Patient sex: F
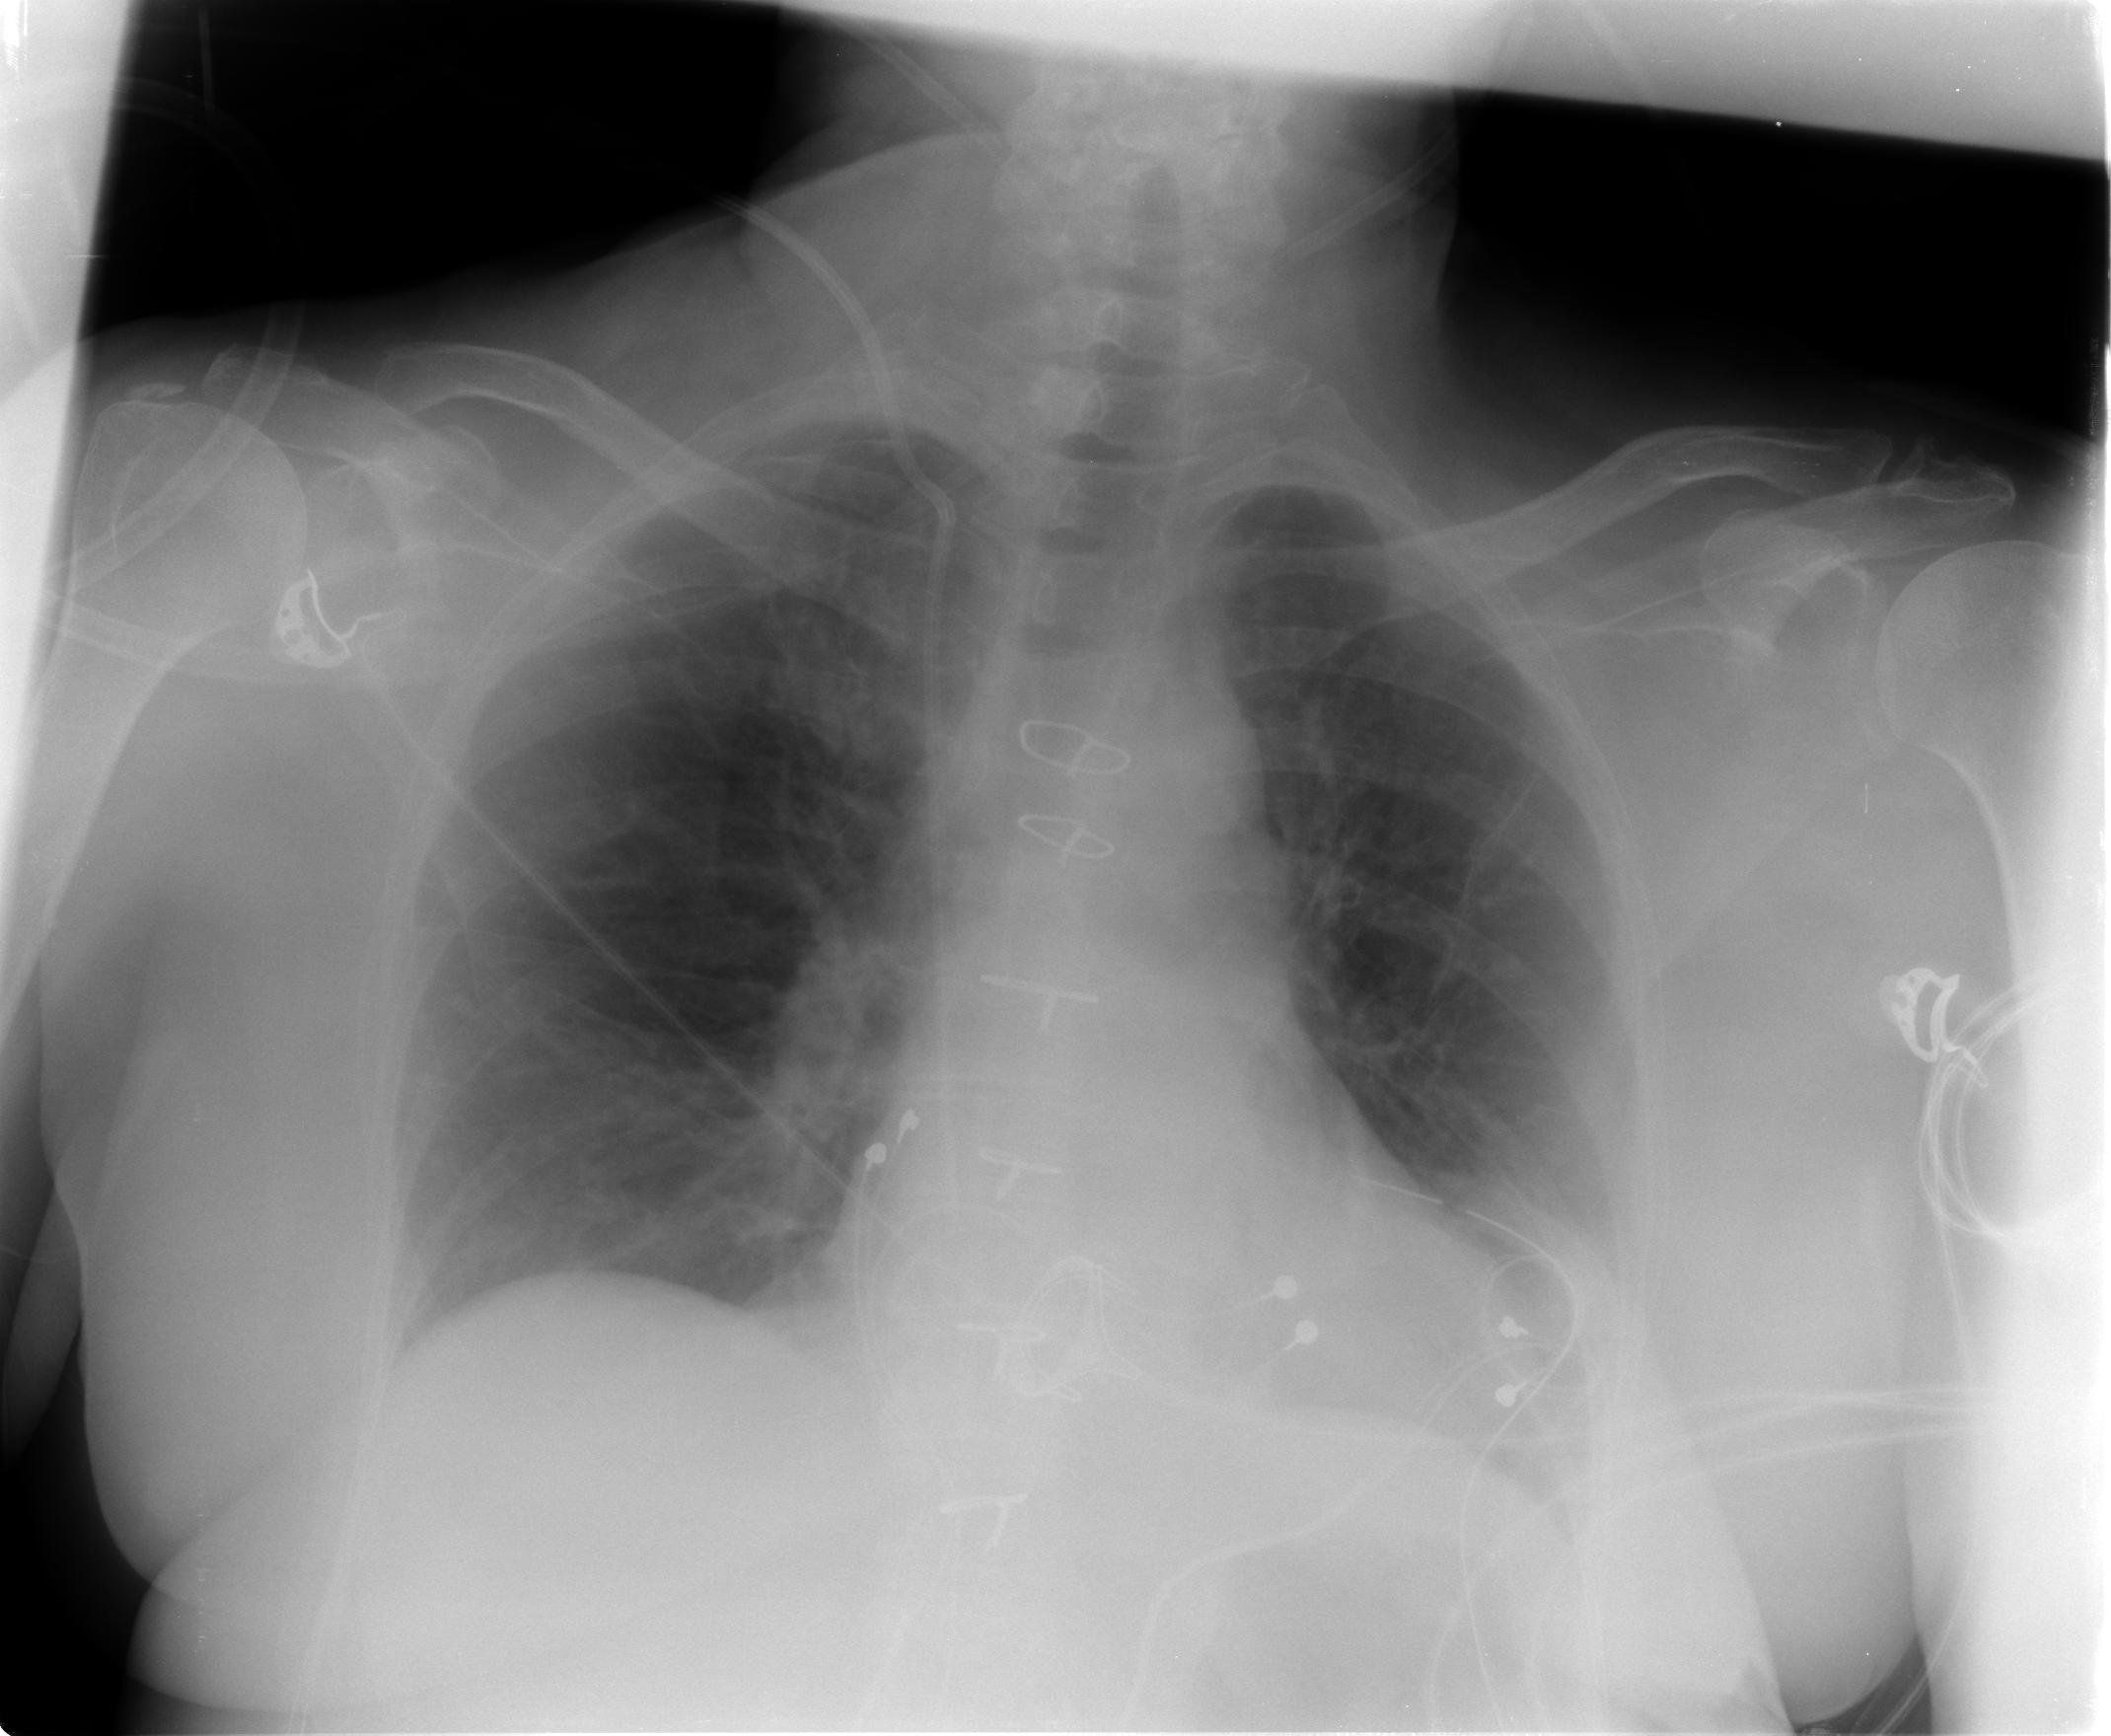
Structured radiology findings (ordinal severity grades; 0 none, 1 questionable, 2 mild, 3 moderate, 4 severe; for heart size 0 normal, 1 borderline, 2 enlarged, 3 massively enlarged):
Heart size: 0
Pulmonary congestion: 2
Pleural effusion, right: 0
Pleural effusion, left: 2
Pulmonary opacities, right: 0
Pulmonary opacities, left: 0
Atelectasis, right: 0
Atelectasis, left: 2